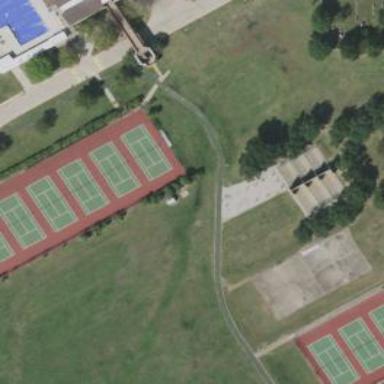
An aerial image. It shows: Tennis court on the leisure land pitch.